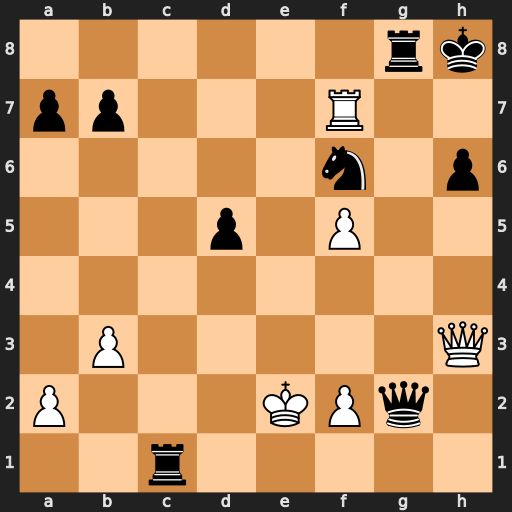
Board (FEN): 6rk/pp3R2/5n1p/3p1P2/8/1P5Q/P3KPq1/2r5
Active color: w
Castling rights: -
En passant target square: -
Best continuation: Qxh6+ Nh7 Qxh7#